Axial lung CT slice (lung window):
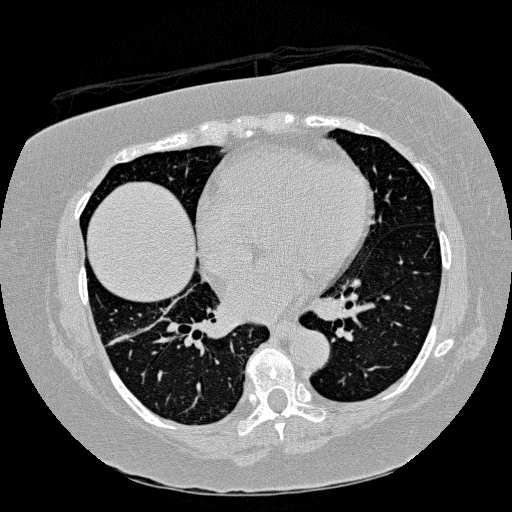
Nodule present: no